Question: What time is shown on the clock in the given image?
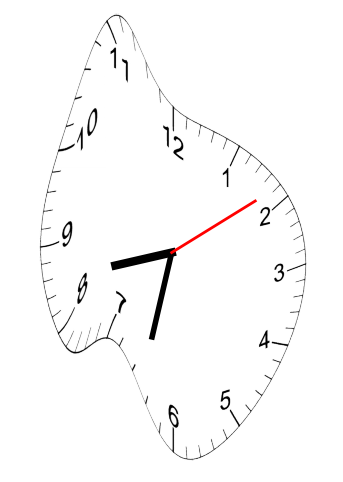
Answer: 08:32:09